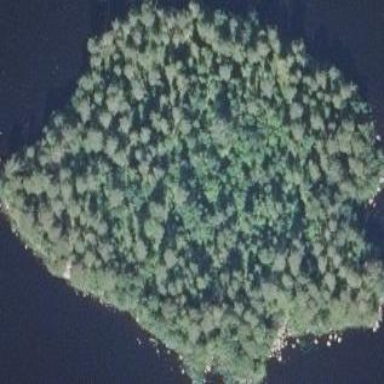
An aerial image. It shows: Islet surrounded by woodland.